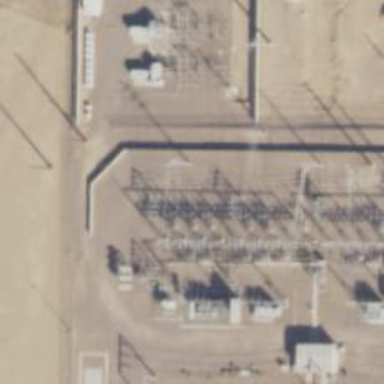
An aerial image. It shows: Switch for power supply.